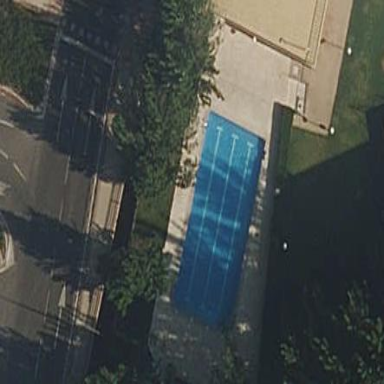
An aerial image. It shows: Swimming pool located in leisure land.